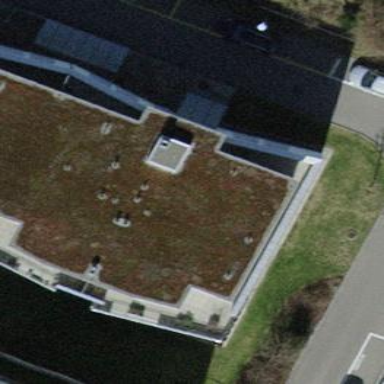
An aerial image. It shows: Terrace building.